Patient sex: M
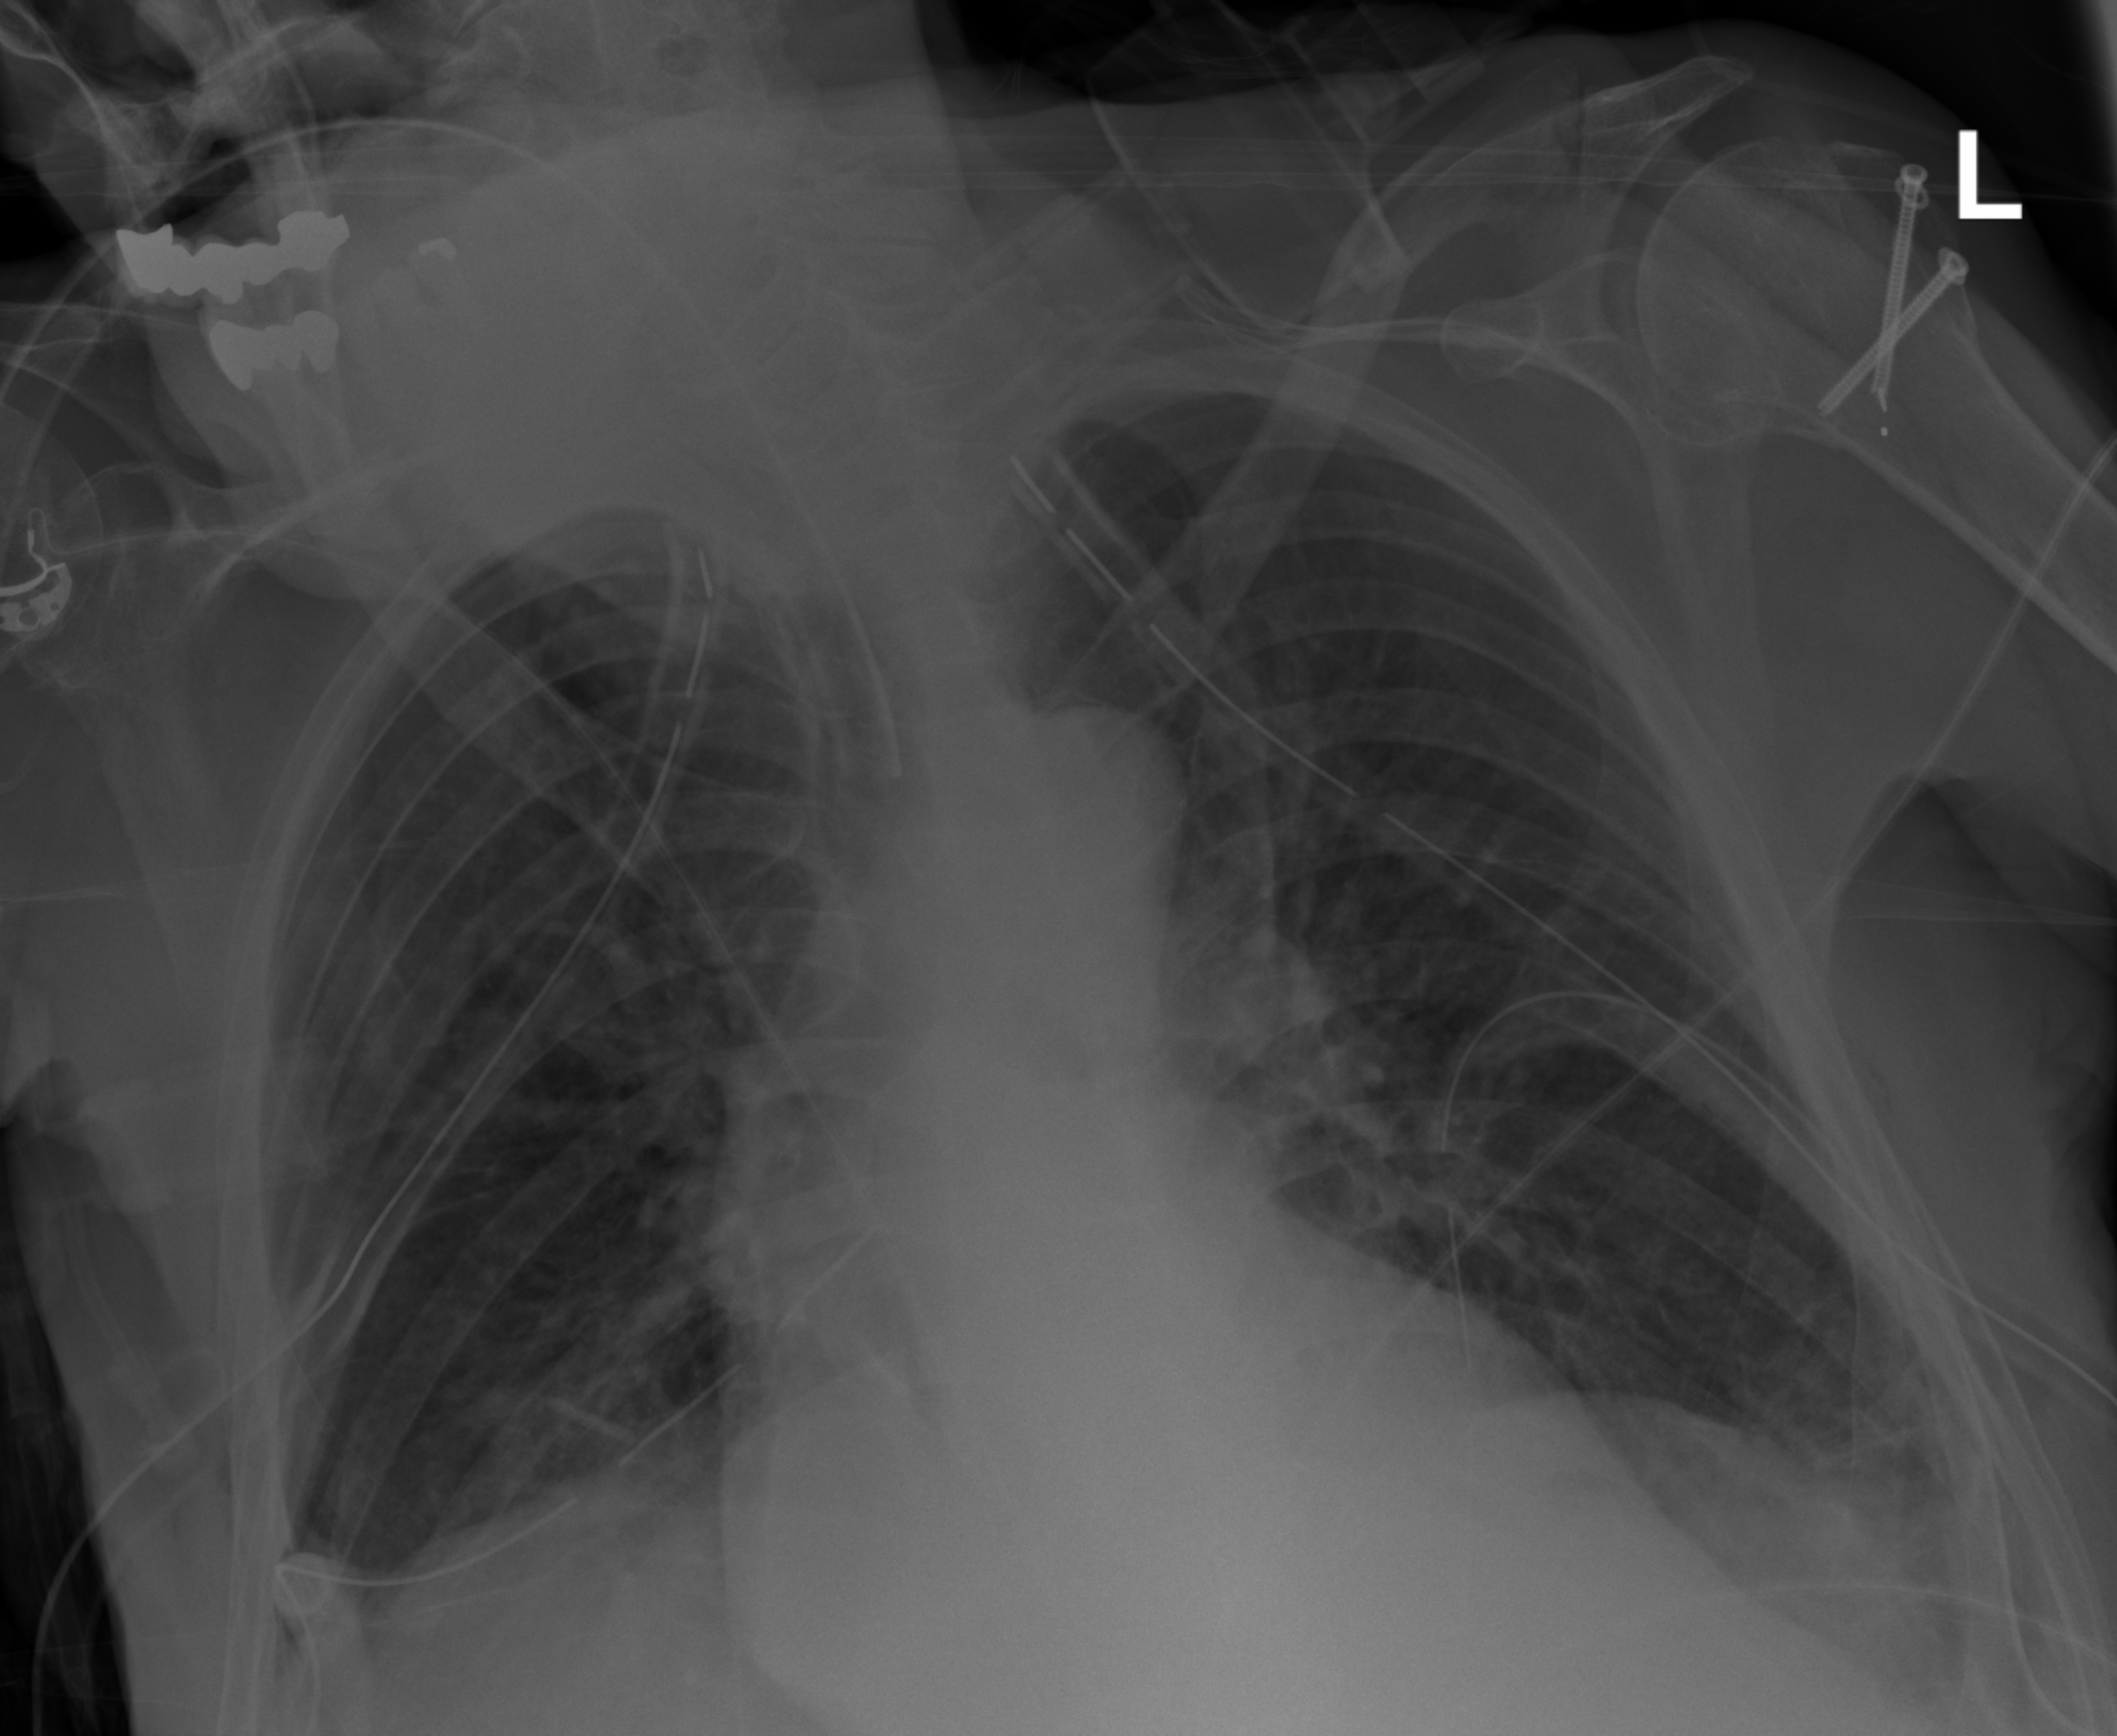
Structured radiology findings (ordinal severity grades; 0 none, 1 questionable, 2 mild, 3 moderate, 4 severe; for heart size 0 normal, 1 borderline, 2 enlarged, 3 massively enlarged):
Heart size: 1
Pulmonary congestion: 0
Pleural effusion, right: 1
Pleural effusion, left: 1
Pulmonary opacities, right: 0
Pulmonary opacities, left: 0
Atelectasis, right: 2
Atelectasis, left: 2